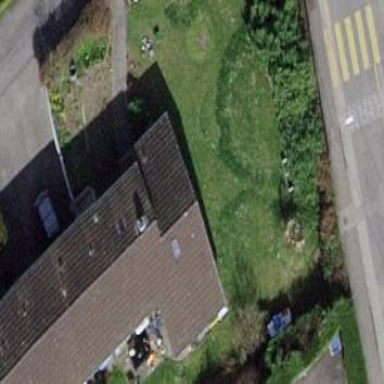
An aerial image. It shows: Garden enclosed by fence.